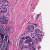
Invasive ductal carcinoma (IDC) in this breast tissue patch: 0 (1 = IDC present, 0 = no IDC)